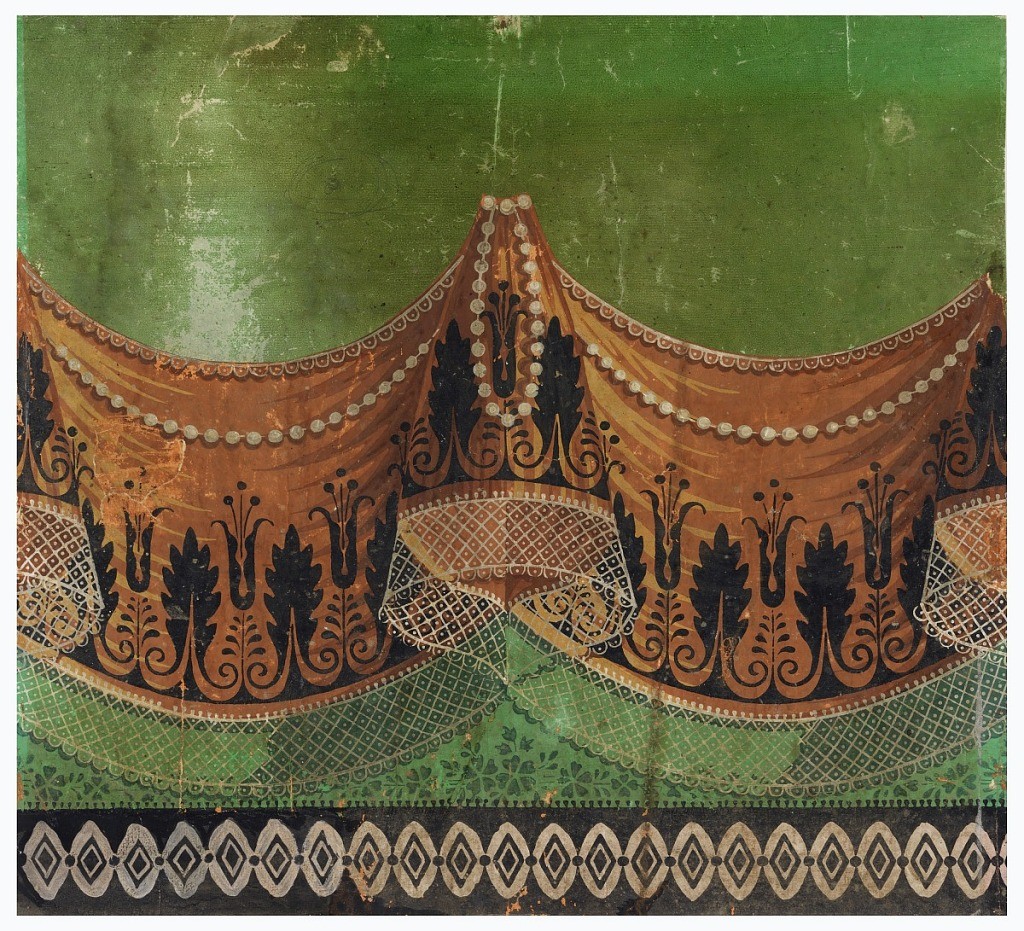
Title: Frieze
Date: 1810–20
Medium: Block-printed on paper
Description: Square portion of frieze, composed of festooned rust-colored drapery, with pearls, and lace-trimmed edges, against a green satin background. Across the bottom a black border, relieved by vertical white lozenges. This would form the bottom border for a drapery wallcovering.